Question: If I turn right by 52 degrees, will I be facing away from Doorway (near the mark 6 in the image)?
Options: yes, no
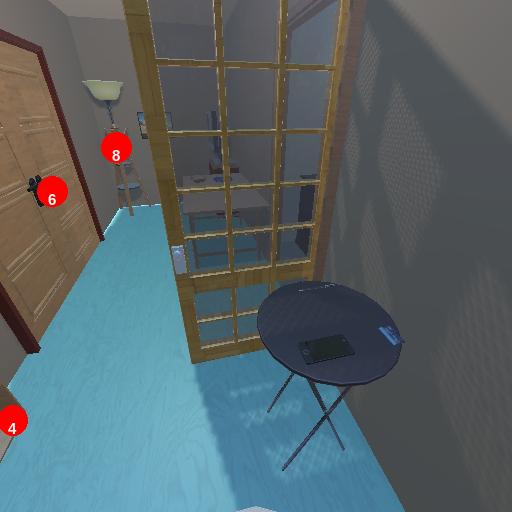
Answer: yes